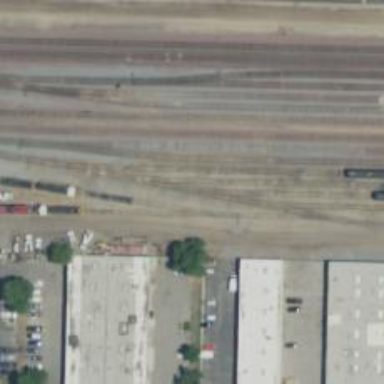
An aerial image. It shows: Railway yard.